Question: Good morning everybody
I have a problem with an HorizontalScrollView.
I see all the textview in a horizontal linearlayout but at the end happend a problem.
The horizontalScrollView is unable to display all the information, there is like a cut of the view...why?
is there a maximun size of the horizontalScrollView maybe?
a part of code xml
'''
<ScrollView
android:layout_width="fill_parent"
android:layout_height="fill_parent"
android:fillViewport="true">
<HorizontalScrollView
android:layout_width="fill_parent"
android:layout_height="fill_parent"
android:scrollbars="none"
android:id="@+id/hrz_scroll"
android:layout_weight="1"
>
<!-- Header Starts-->
<LinearLayout
android:id="@+id/MostraRigheInserzioneActivity_layout_linearLayout"
android:orientation="vertical"
android:layout_width="fill_parent"
android:layout_height="wrap_content"
android:background="@layout/header_gradient"
android:paddingTop="5dip"
android:paddingBottom="5dip">
</LinearLayout>
</HorizontalScrollView>
</ScrollView>
'''
print screen

help me
best regards
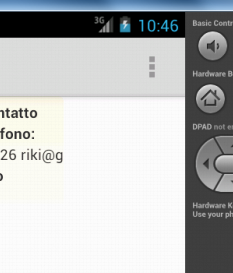
Answer: Try like this for your concern
'''
<HorizontalScrollView
android:layout_width="fill_parent"
android:layout_height="fill_parent"
android:scrollbars="none"
android:id="@+id/hrz_scroll"
android:layout_weight="1"
>
'''
Try this:
'''
<ScrollView xmlns:android="http://schemas.android.com/apk/res/android"
android:layout_width="wrap_content"
android:layout_height="fill_parent"
android:fillViewport="true" >
<HorizontalScrollView
android:layout_width="fill_parent"
android:layout_height="wrap_content"
android:scrollbars="none"
android:id="@+id/hrz_scroll"
android:layout_weight="1"
>
<!-- Header Starts-->
<LinearLayout
android:id="@+id/MostraRigheInserzioneActivity_layout_linearLayout"
android:orientation="vertical"
android:layout_width="wrap_content"
android:layout_height="wrap_content"
android:background="@layout/header_gradient"
android:paddingTop="5dip"
android:paddingBottom="5dip">
</LinearLayout>
</HorizontalScrollView>
</ScrollView>
'''